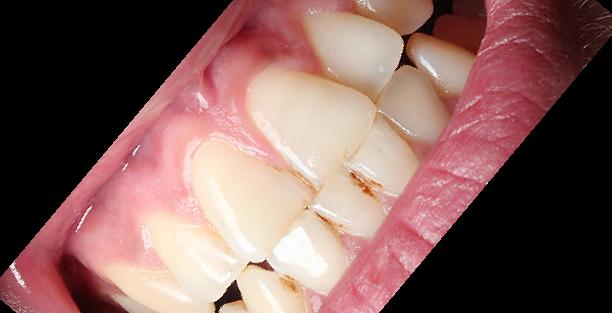
Condition: Gingivitis